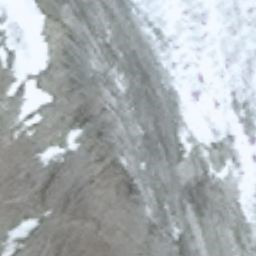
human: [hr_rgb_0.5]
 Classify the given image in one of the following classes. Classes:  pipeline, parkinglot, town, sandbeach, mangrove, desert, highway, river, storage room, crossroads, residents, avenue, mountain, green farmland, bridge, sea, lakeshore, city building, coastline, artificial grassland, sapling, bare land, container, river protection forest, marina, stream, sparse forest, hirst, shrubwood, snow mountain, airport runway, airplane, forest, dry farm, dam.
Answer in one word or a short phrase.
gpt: snow mountain